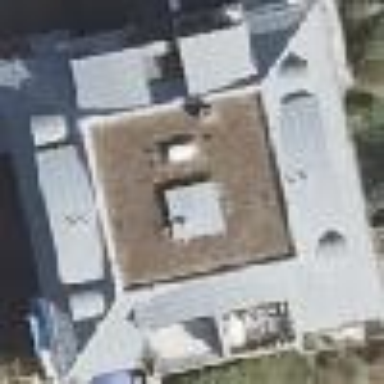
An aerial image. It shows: Unique apartment building with quadruple saltbox roof shape.